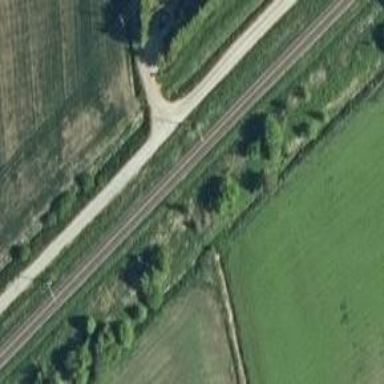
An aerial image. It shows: Railway with continuous electrified contact line.